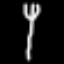
Label: fork